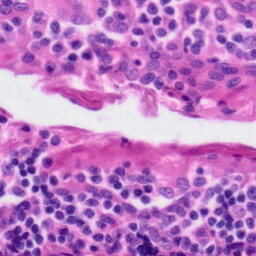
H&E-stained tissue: Tonsil